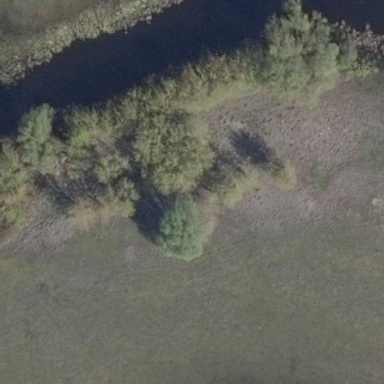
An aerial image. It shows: Wetland area characterized by wet meadow.